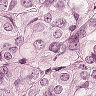
Metastatic tissue present: yes